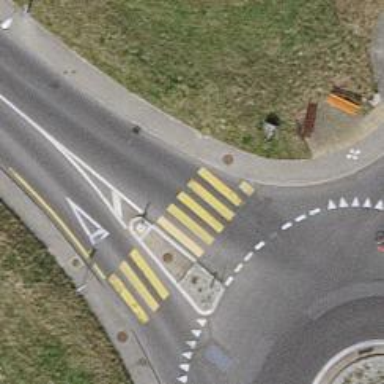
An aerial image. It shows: Marked zebra crossing with island in the middle.